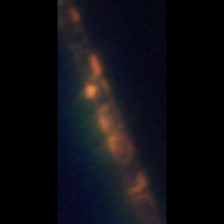
Taxon: Skeletonema
Group: Diatoms